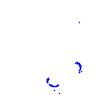
Particle: kaon